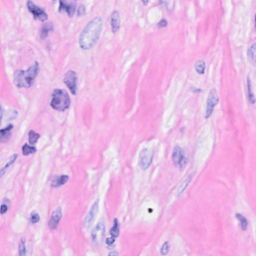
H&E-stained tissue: Breast